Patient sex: F
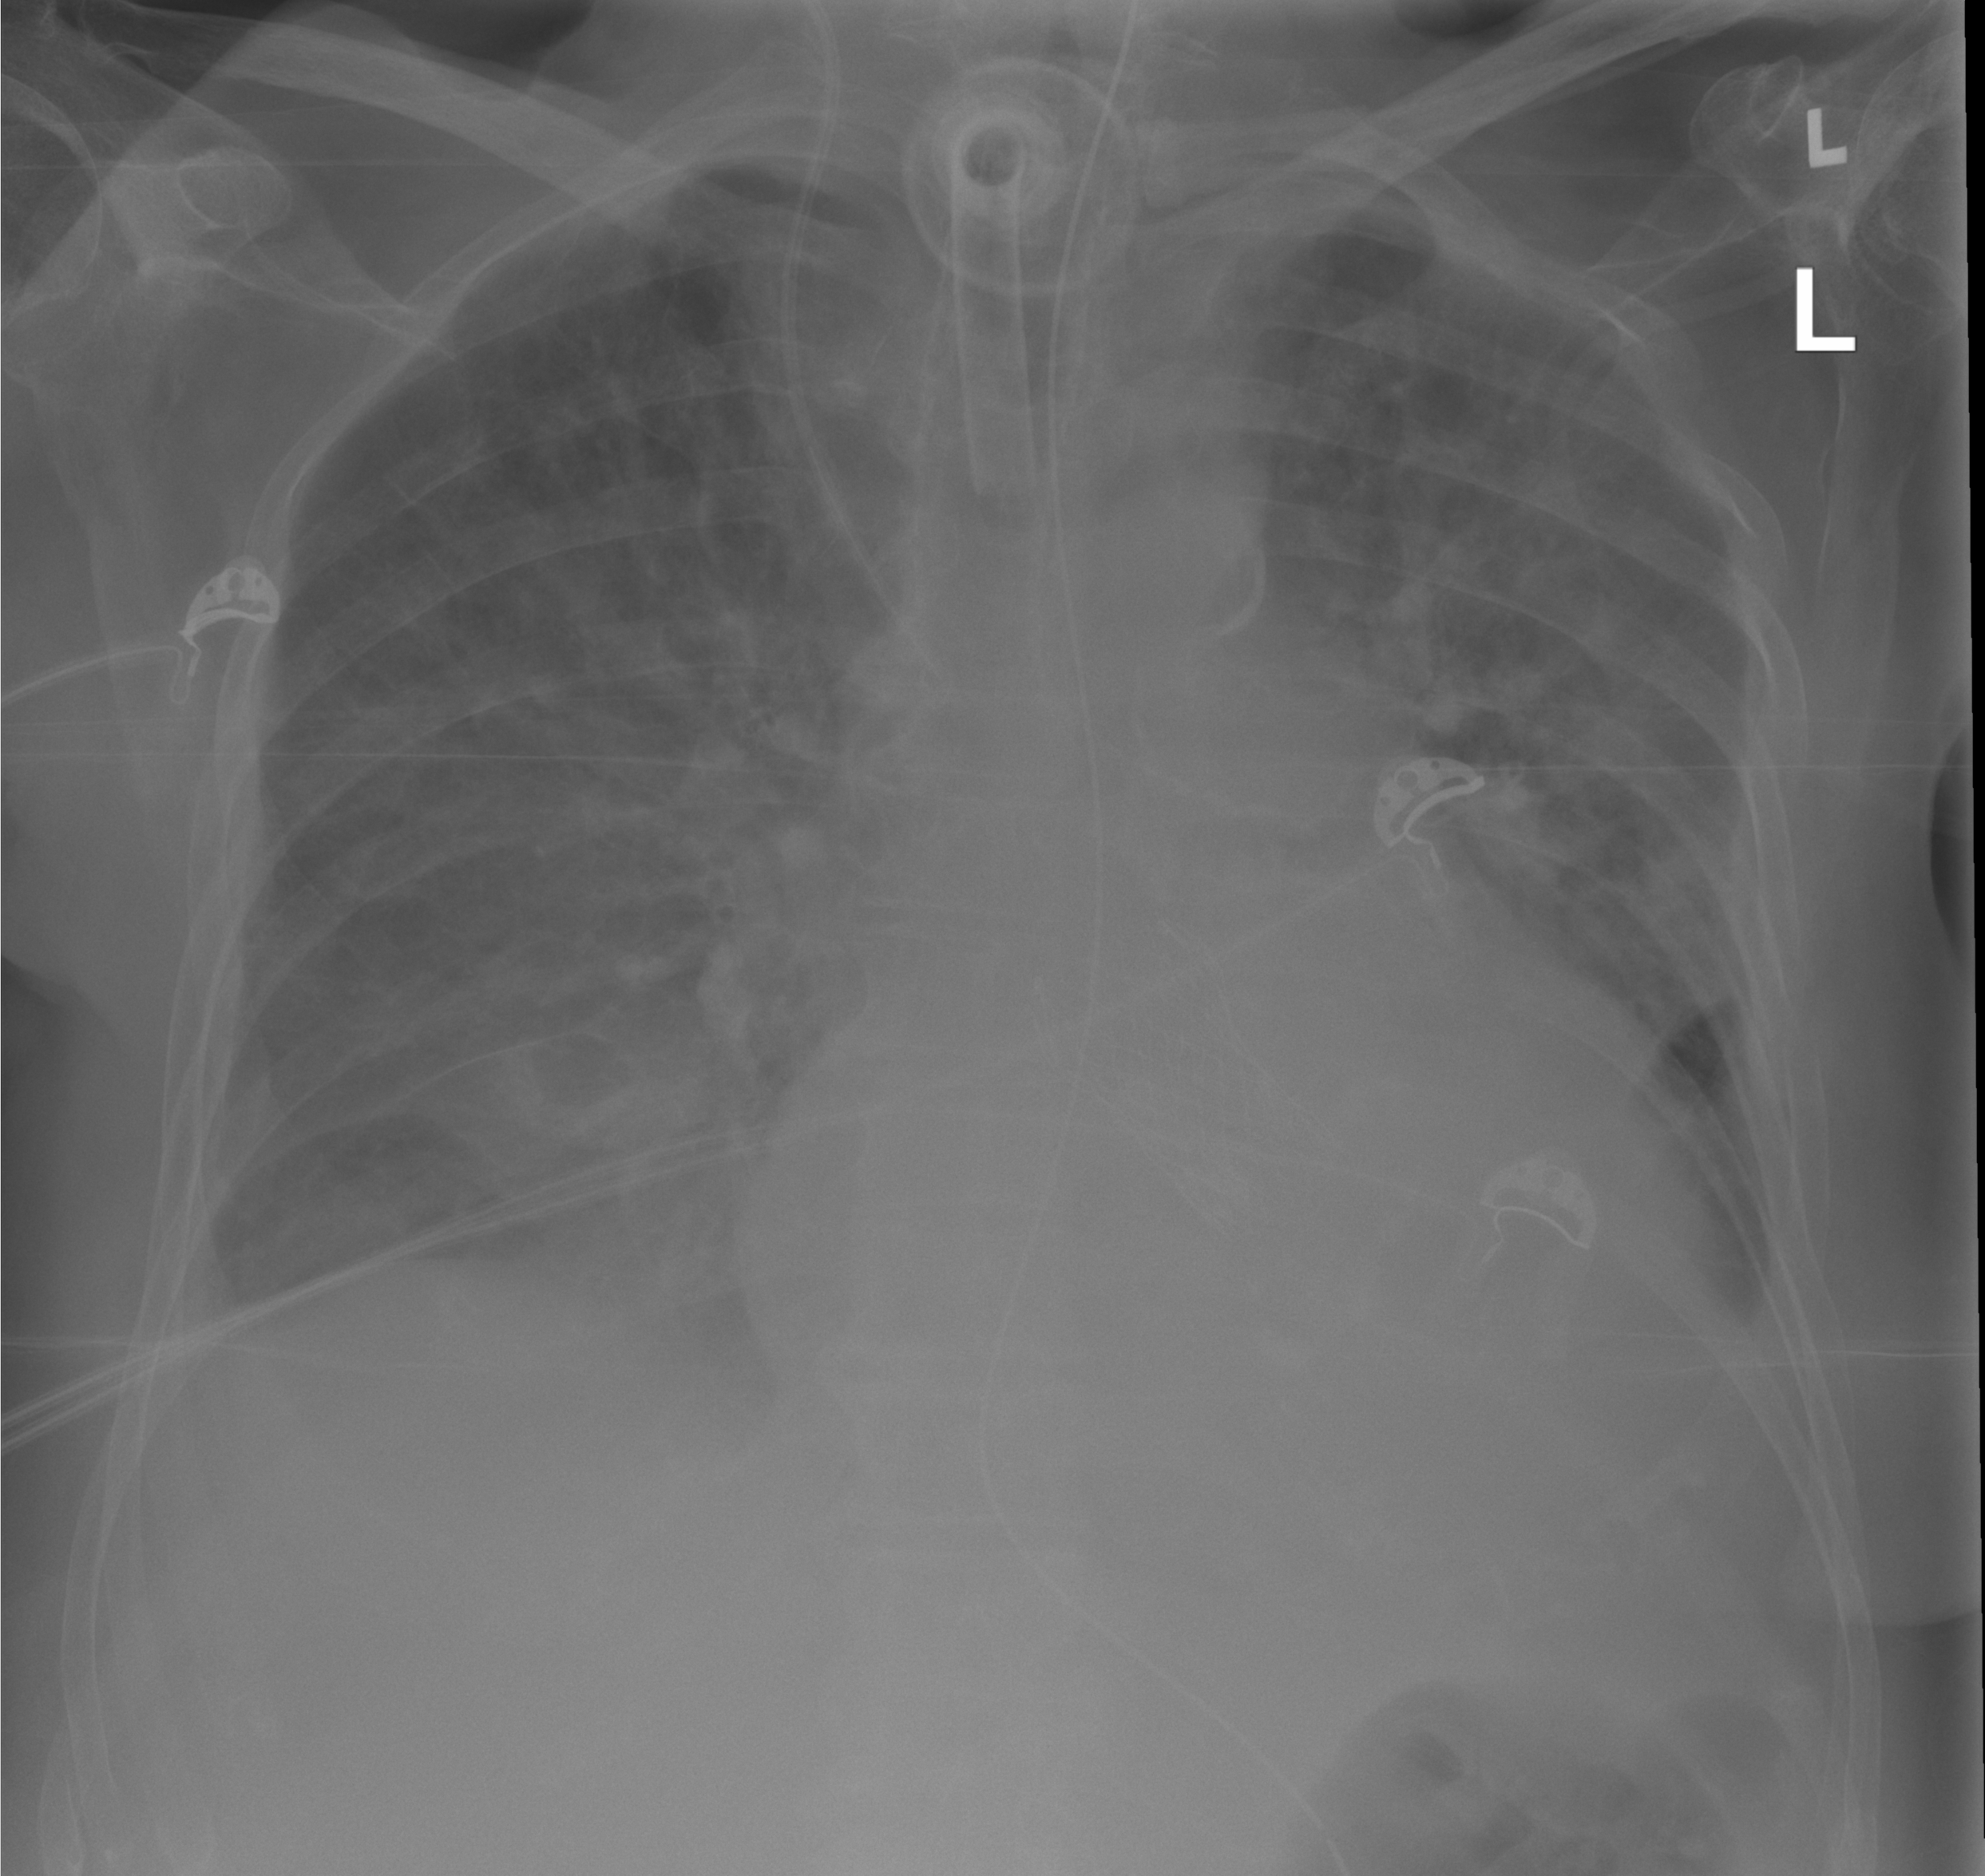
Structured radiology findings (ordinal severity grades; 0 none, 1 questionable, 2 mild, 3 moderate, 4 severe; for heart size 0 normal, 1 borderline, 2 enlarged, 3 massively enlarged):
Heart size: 3
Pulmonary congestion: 2
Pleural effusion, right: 2
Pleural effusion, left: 2
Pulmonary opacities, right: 3
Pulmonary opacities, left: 0
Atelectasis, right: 2
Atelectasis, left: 2